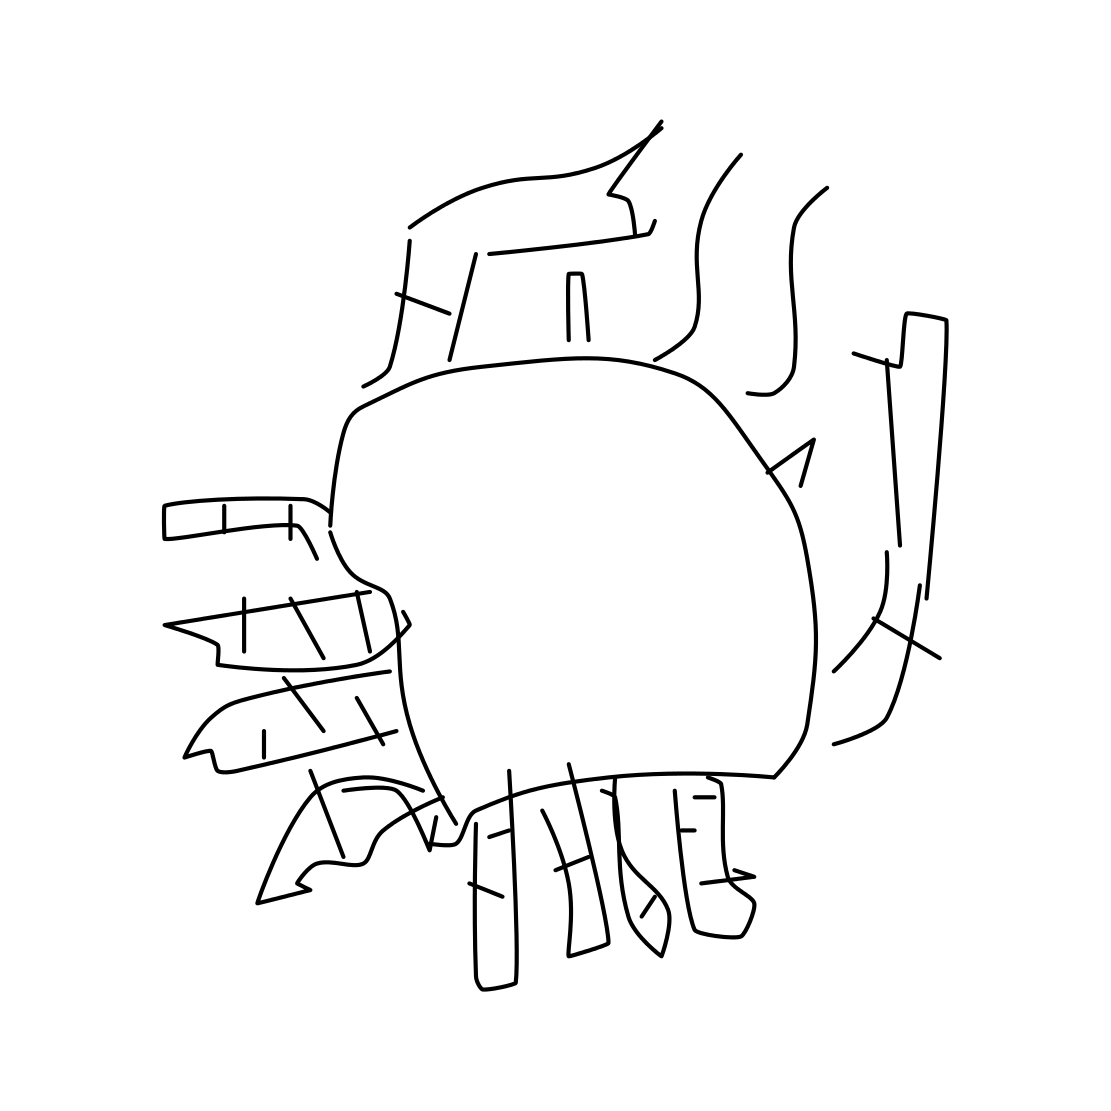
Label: crab